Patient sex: F
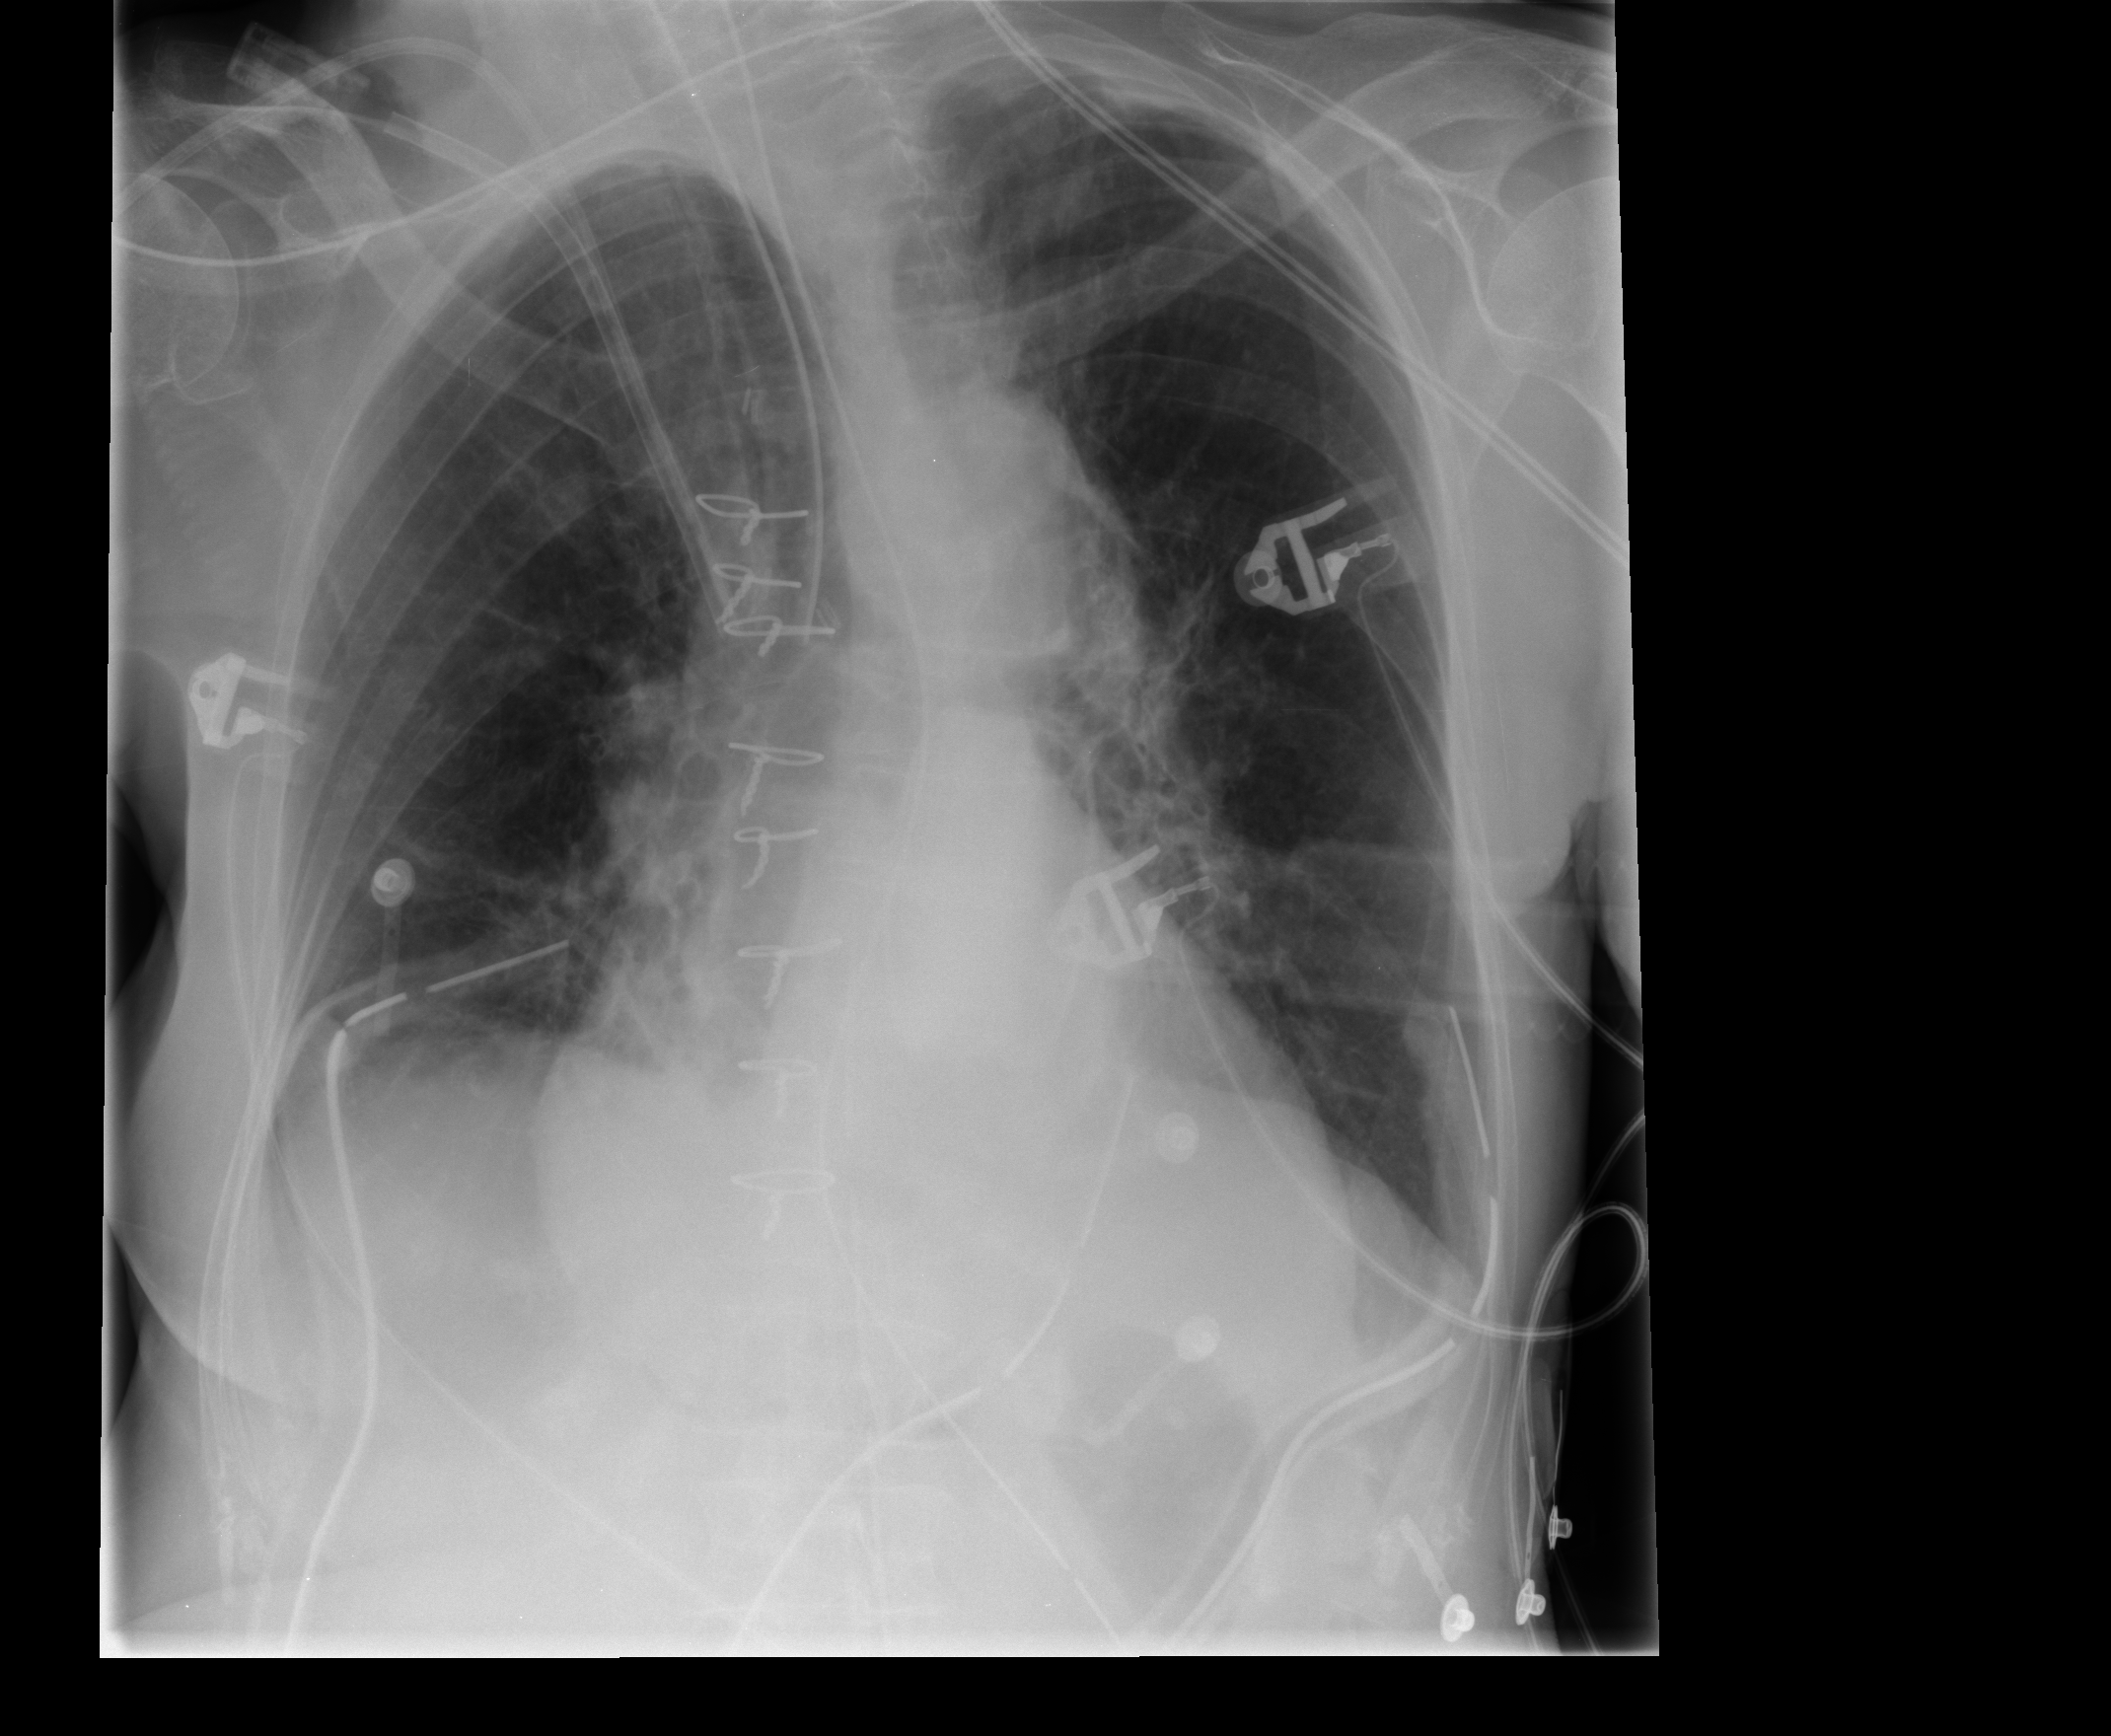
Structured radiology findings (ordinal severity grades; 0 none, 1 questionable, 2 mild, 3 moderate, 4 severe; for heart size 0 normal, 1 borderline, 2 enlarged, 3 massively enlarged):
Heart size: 2
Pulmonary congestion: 2
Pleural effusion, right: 1
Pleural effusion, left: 1
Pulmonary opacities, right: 0
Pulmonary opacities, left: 0
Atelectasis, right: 0
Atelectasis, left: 0